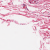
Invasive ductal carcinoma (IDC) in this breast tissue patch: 0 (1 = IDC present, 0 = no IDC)